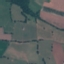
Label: Pasture